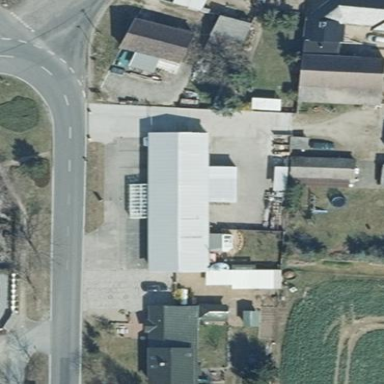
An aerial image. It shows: Commercial building with gabled roof.